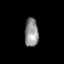
Tissue: skin
Cell type: Epithelial cells
Senescence score: 0.2049
Nuclear area (px): 383
Mean DAPI intensity: 143.736